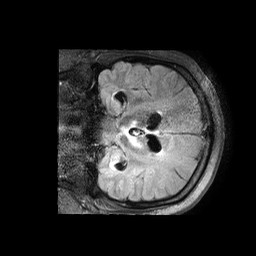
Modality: FLAIR
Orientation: coronal
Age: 39
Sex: male
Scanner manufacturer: philips
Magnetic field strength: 3 T
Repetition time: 11 s
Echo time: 0.12 s